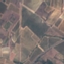
Land use / land cover class: PermanentCrop